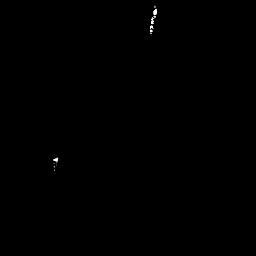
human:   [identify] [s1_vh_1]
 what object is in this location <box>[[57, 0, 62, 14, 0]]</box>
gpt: <ref>1 small ship at the top</ref>